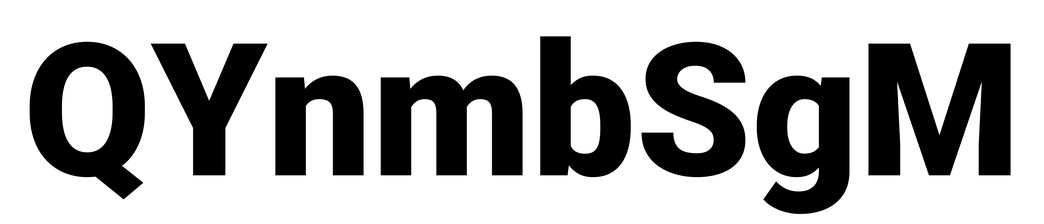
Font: Roboto_Black